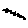
Label: zigzag